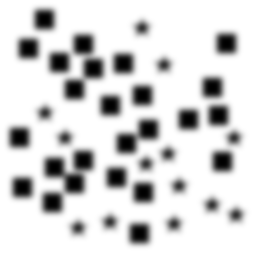
Squares: 25
Triangles: 0
Stars: 13
Total shapes: 38